Field crop: tomato
Growth stage: 1
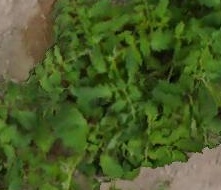
Species: tomato